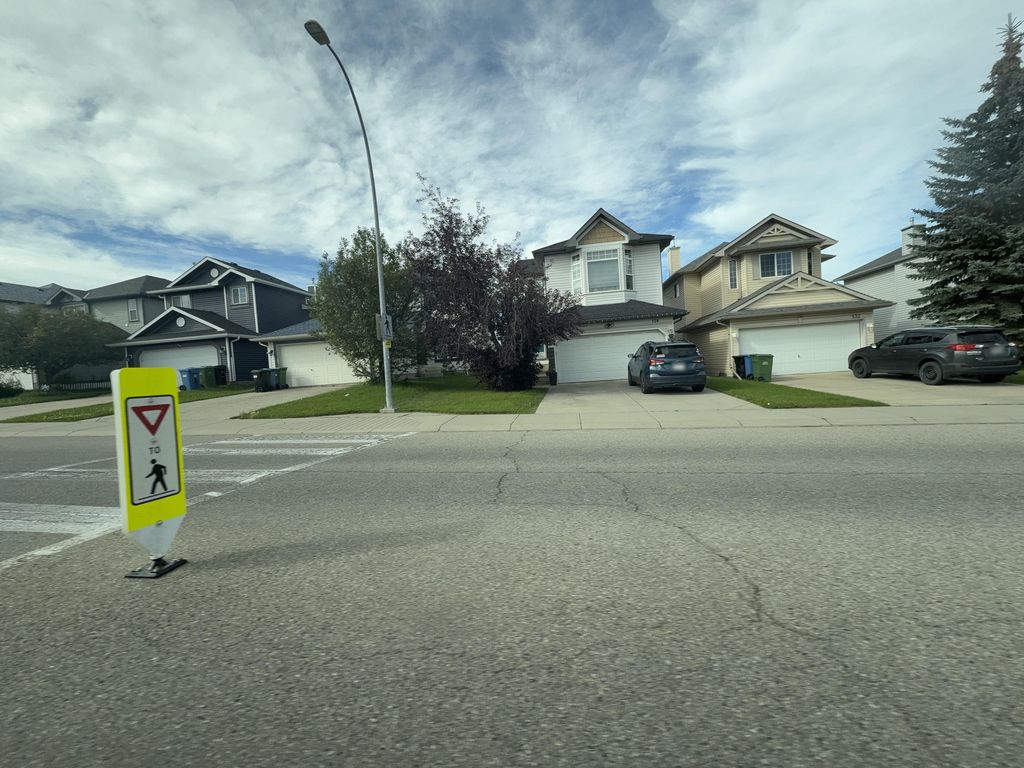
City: calgary